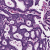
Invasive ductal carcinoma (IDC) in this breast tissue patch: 1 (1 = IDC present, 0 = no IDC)